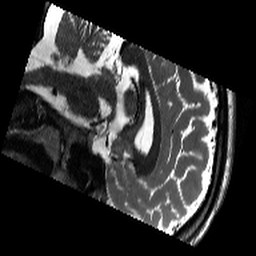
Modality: T2w
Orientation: sagittal
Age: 23
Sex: male
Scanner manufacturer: siemens
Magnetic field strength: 3 T
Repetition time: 11.39 s
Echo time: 0.09 s